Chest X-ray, PA view. Patient: 21 years old, sex M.
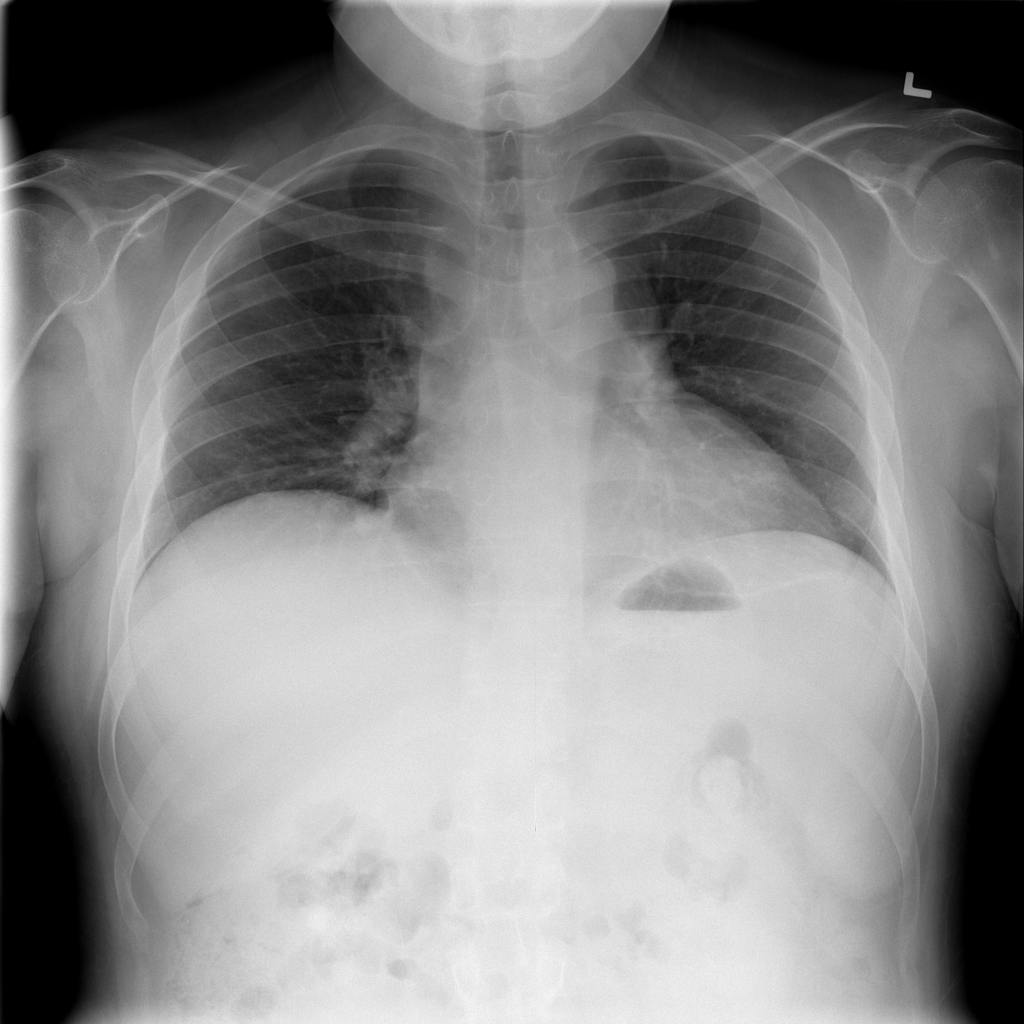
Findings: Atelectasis